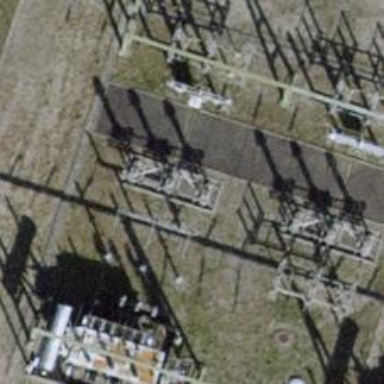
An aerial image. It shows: Power line in the image.